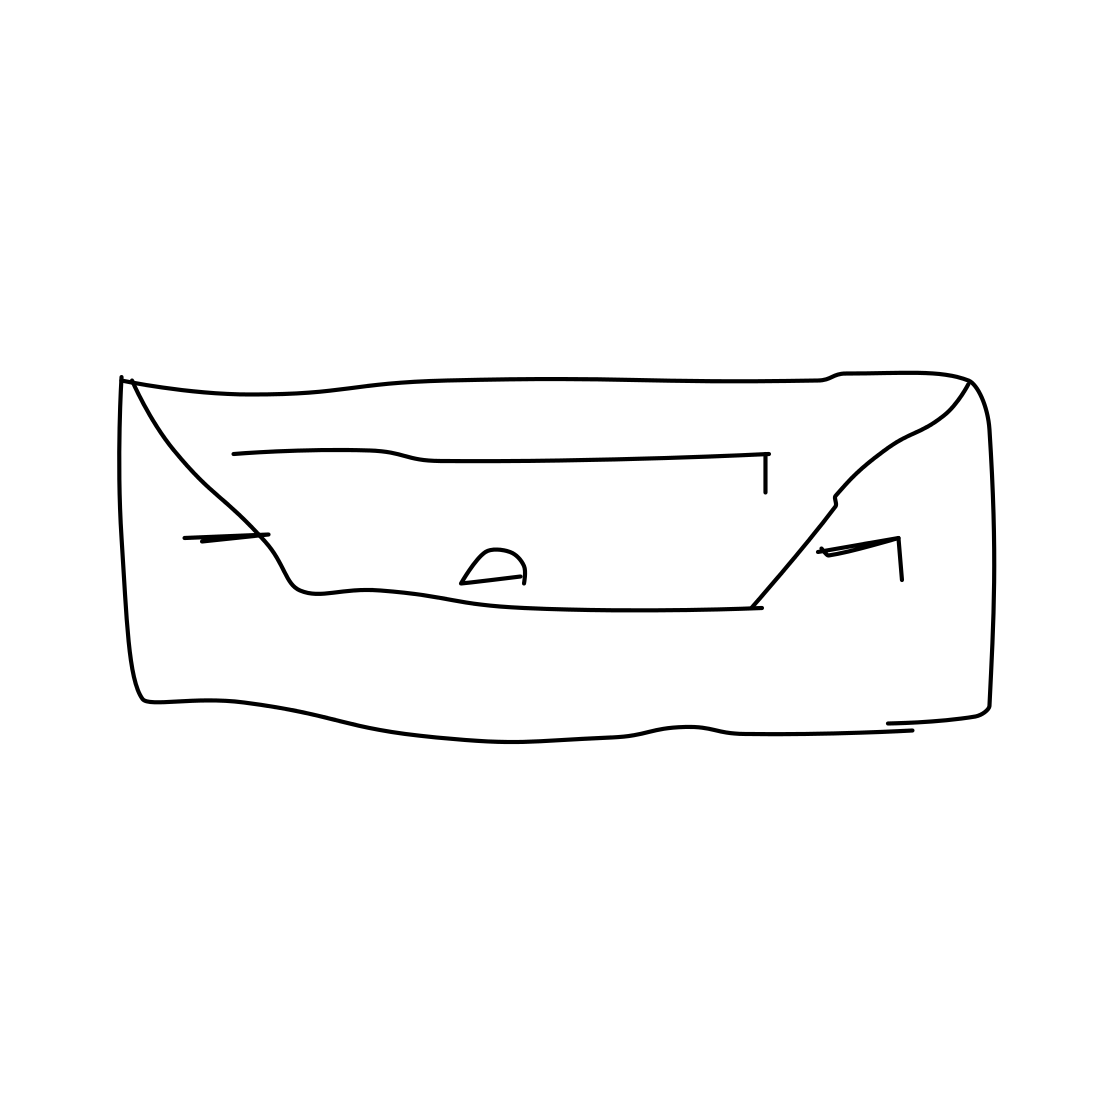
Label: purse